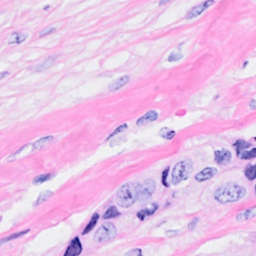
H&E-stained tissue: Breast